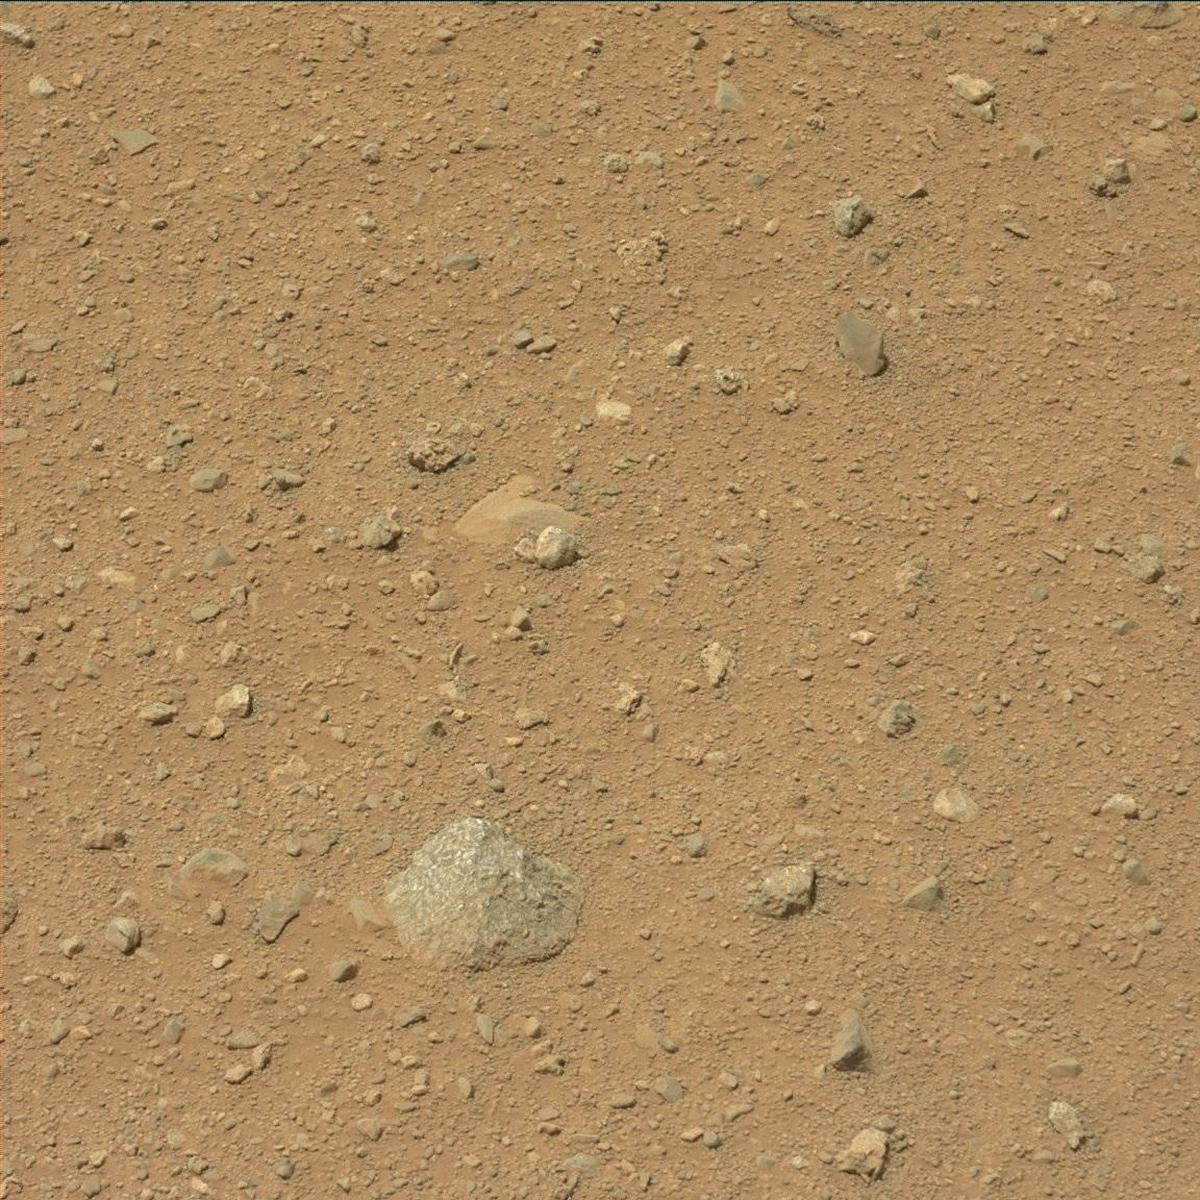
Terrain classes present: Bedrock, Rock, Sand / Soil